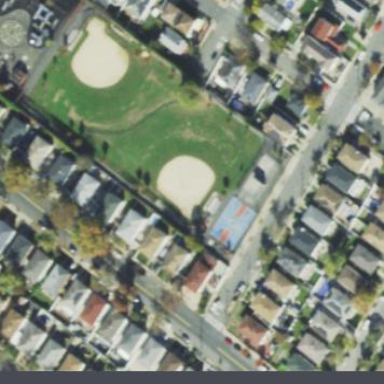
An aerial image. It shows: Baseball pitch for leisure and sports activities.